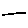
Label: line